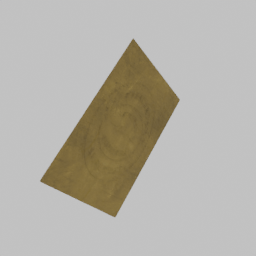
Label: decoration